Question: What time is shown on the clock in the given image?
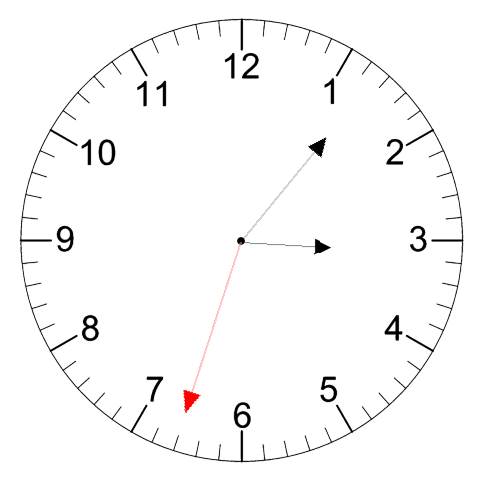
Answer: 03:06:33